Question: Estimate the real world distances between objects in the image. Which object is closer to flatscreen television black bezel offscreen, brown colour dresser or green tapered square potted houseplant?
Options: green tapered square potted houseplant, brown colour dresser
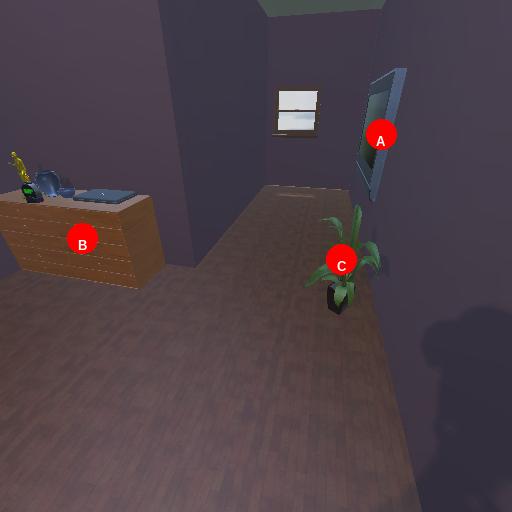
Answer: green tapered square potted houseplant